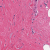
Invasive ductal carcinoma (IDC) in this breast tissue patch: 0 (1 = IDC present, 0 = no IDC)